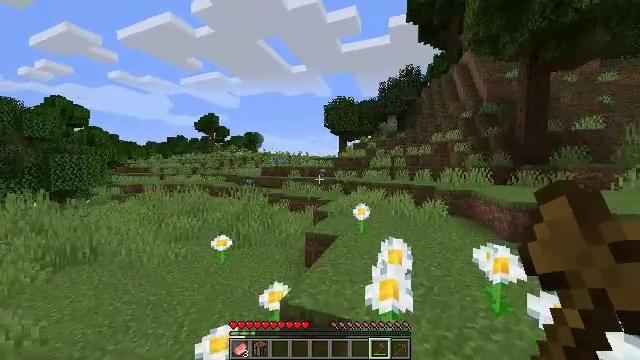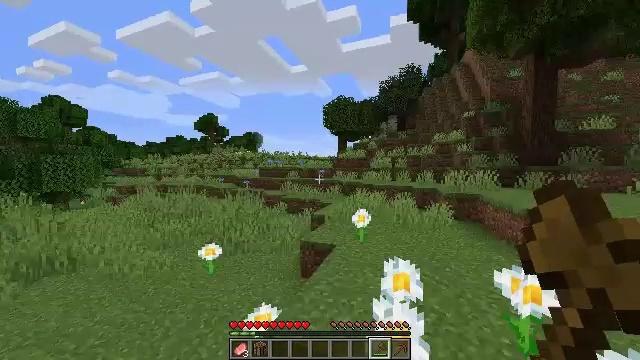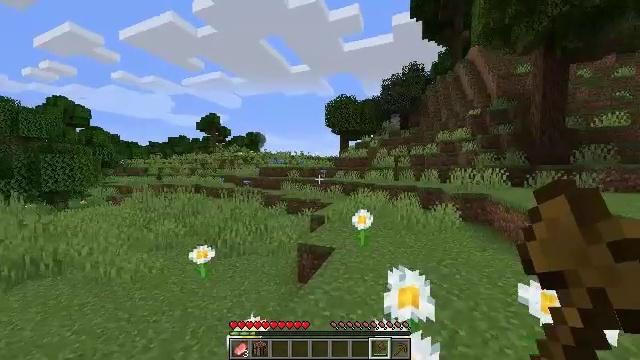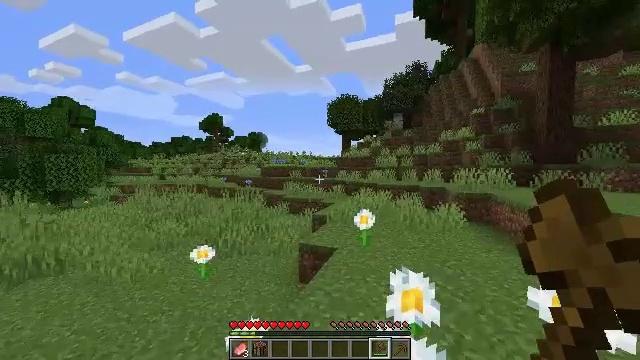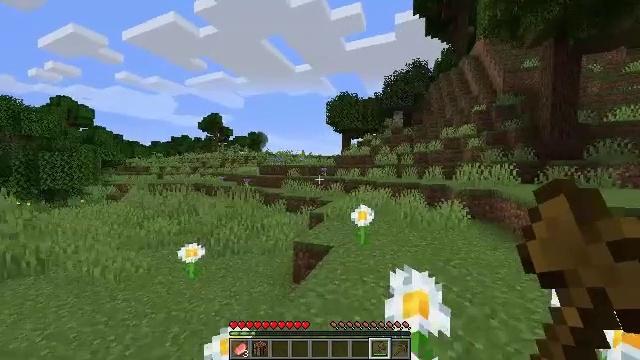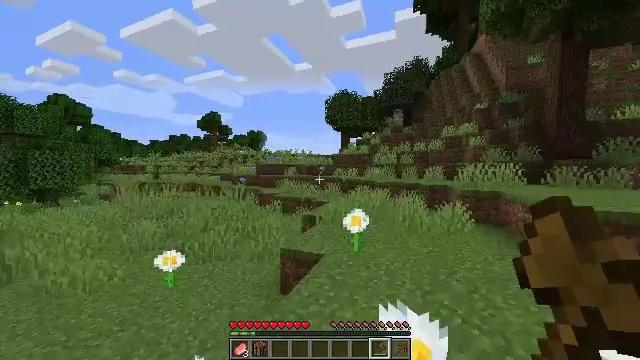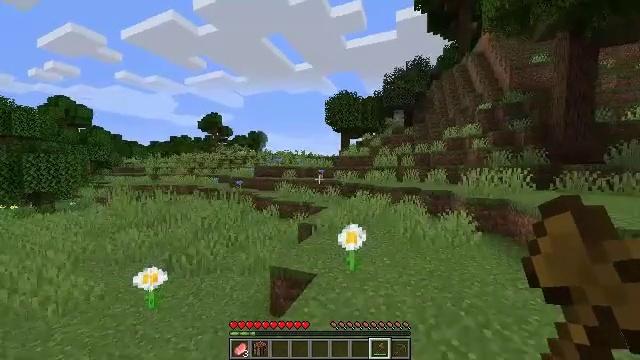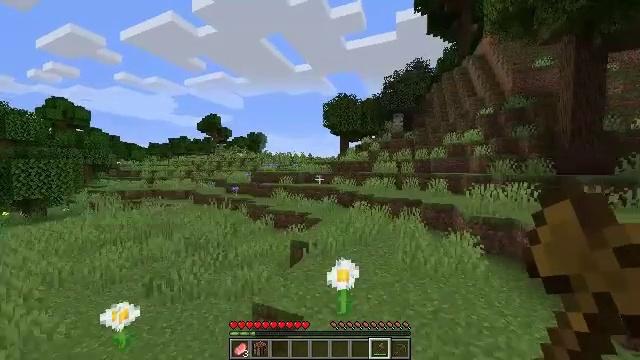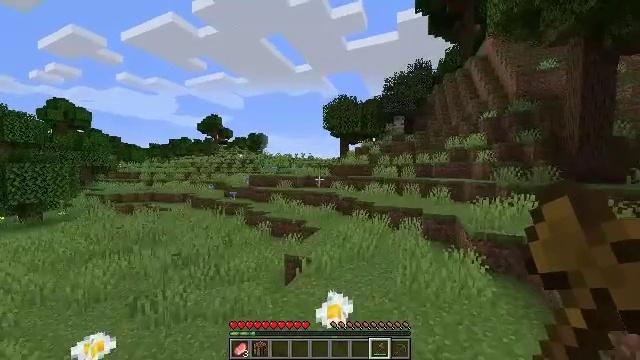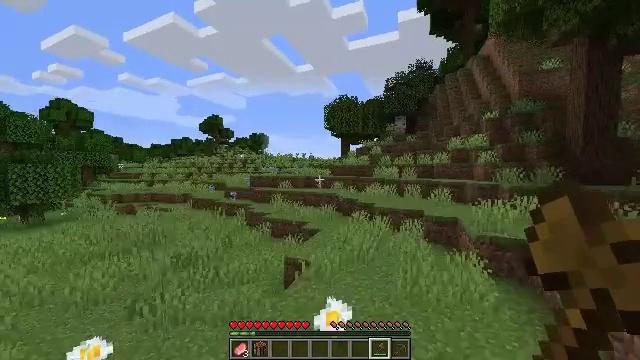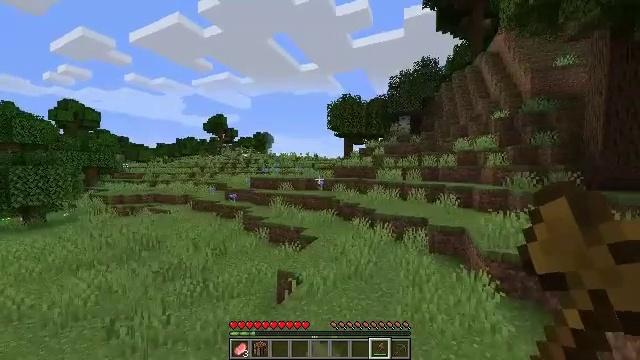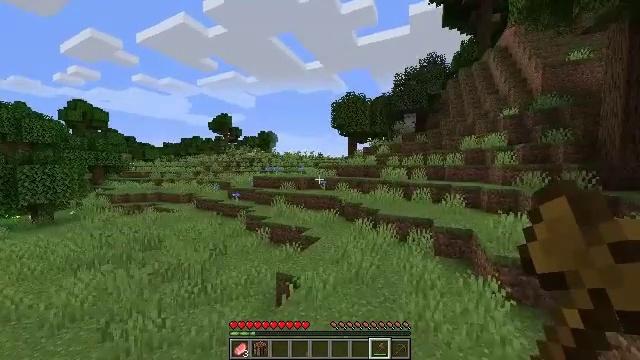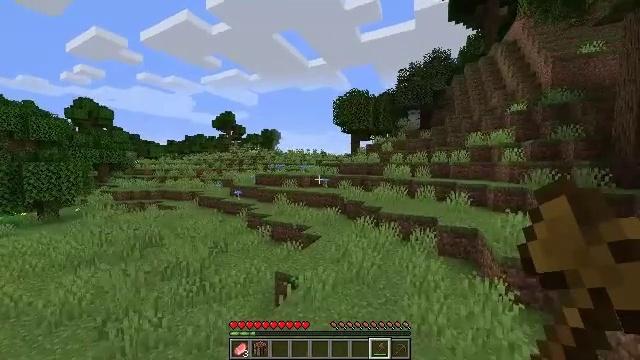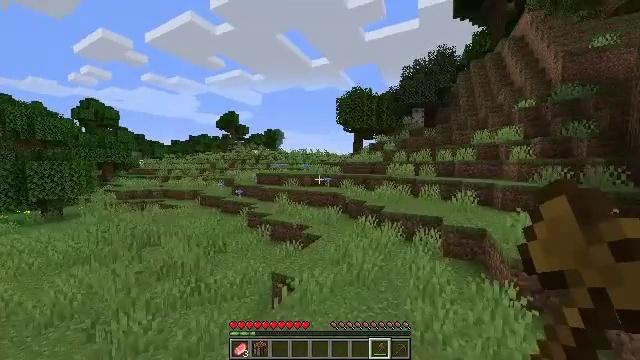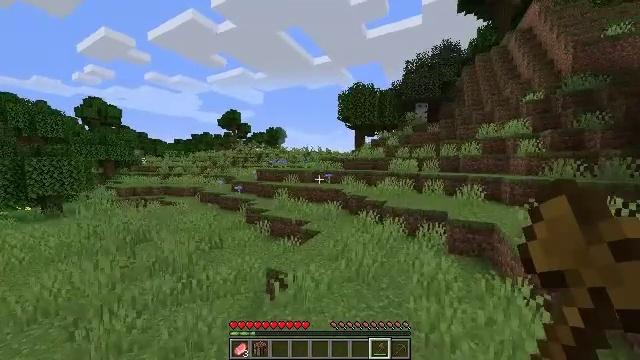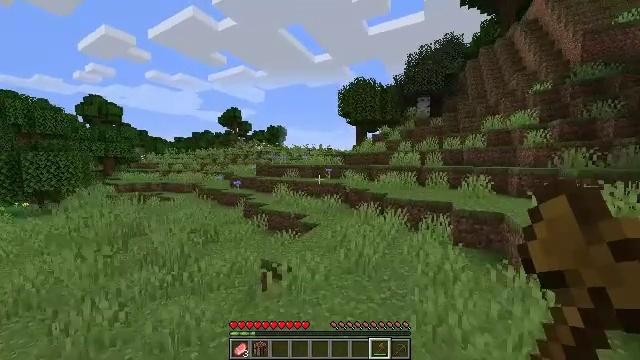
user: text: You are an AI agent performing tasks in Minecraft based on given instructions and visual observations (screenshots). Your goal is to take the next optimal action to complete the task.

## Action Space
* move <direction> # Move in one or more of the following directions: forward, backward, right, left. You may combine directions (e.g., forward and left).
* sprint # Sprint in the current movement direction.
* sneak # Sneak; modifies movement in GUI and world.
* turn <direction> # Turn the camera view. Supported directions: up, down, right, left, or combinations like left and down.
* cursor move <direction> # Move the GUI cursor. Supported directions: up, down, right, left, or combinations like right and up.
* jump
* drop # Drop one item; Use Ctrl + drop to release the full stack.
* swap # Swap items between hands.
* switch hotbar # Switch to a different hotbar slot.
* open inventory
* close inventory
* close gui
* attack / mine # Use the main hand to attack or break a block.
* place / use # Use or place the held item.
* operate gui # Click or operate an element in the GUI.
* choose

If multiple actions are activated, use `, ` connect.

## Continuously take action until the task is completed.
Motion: motion action
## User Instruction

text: Gather dandelions in the field.
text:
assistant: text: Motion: move forward and move right, jump
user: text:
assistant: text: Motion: move forward and move right, jump
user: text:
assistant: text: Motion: move forward and move right, jump
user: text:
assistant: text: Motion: move forward and move right, jump
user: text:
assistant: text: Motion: move forward and move right, jump
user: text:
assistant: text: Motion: move forward and move right, jump
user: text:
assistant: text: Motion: move forward and move right, jump
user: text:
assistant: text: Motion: move forward and move right, jump
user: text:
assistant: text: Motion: move forward and move right, jump
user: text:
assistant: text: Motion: move forward and move right, turn left, jump
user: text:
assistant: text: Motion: move forward, turn left, jump
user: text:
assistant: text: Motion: move forward, jump
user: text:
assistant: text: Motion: move forward and move left, jump
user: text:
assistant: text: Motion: move forward and move left, jump
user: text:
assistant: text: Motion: move forward and move left, jump
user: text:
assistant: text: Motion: move forward and move left, jump
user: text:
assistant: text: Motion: move forward and move left, jump
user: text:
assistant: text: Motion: move forward and move left, jump
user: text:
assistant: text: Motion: move forward, jump
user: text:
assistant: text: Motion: move forward, jump
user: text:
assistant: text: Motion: move forward, jump
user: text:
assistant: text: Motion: move forward, jump
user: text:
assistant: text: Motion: move forward, jump
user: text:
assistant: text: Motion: move forward, jump
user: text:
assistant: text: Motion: move forward, turn left and down, jump
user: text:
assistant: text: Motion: move forward, turn down, jump
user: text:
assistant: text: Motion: move forward, jump
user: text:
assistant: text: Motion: move forward, jump
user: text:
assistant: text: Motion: move forward, jump
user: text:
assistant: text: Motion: move forward, jump